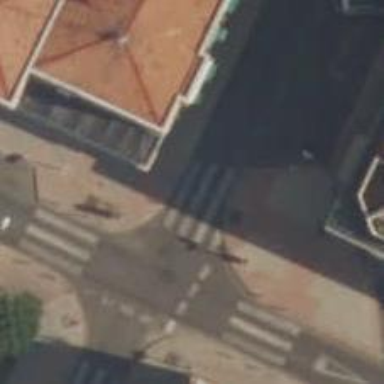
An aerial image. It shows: Uncontrolled zebra crossing on the road.